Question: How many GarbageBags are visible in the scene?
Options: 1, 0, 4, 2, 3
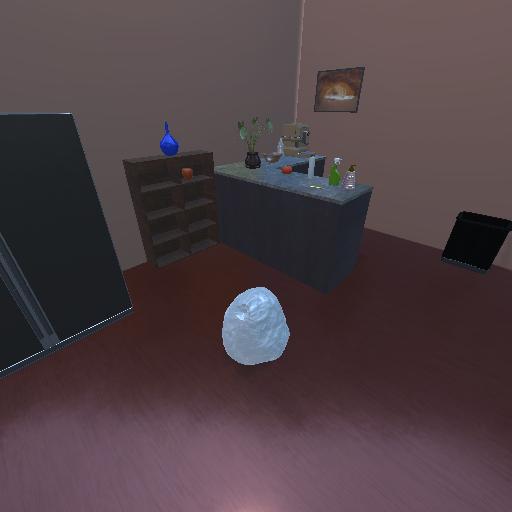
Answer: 1